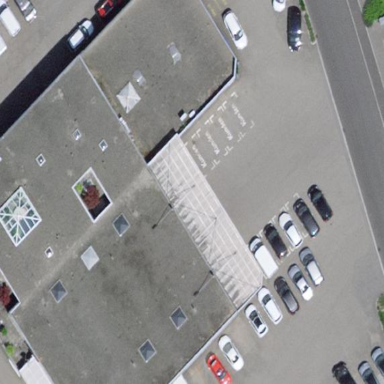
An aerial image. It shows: Commercial building housing car repair shop.